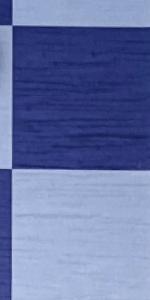
Label: Empty